Question: How to change color for popup border in iPad application? I change style in all elements of application but can't on popup.

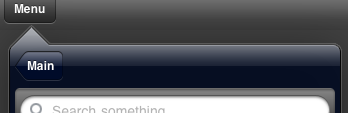
Answer: You can have a look at how it is done in <URL>. This is a custom implementation of a pop over menu, since any customization of 'UIPopOver' seems difficult to attain without using private API.